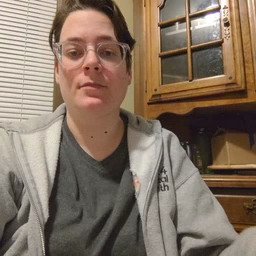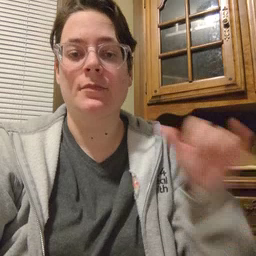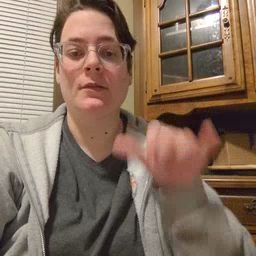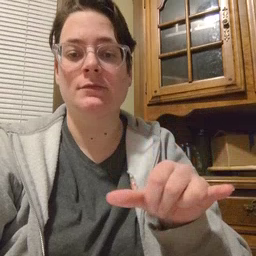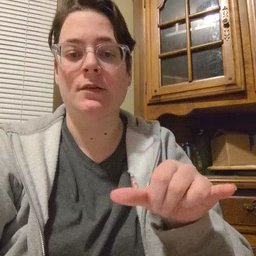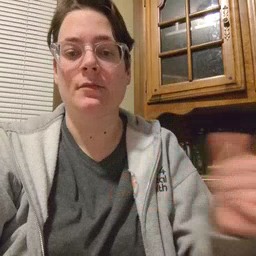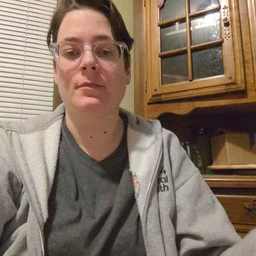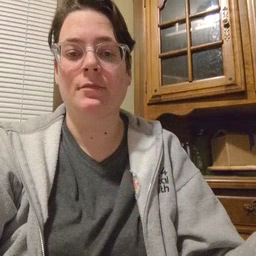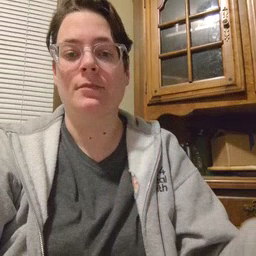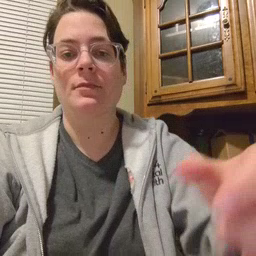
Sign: stay